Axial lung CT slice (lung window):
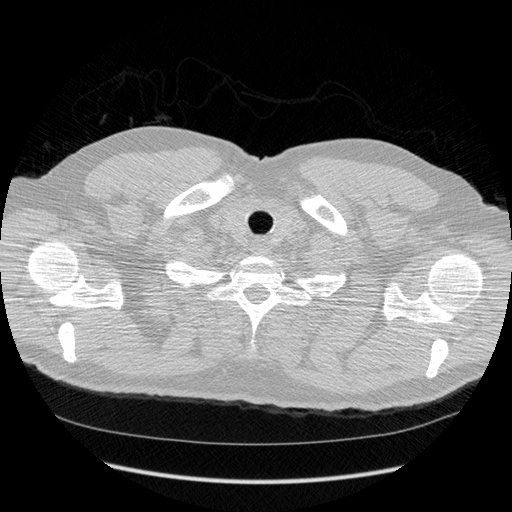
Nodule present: no